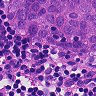
Metastatic tissue present: yes